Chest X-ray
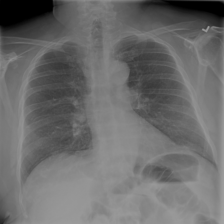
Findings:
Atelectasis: negative
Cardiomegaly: negative
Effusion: negative
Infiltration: negative
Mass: negative
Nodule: negative
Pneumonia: negative
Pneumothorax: negative
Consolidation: negative
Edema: negative
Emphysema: negative
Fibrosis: negative
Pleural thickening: negative
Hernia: negative